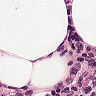
Metastatic tissue present: no